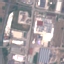
Land use / land cover: Industrial